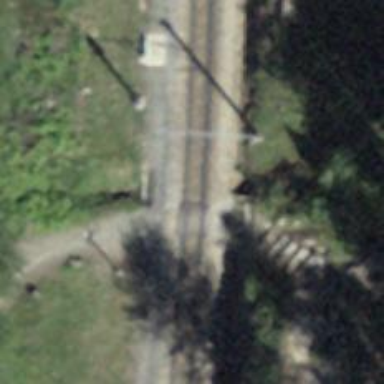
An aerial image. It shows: Unmarked railway crossing.